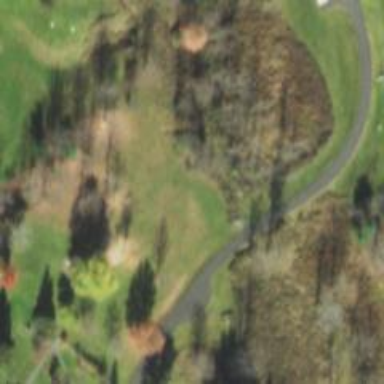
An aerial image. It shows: Driveway leading to service road.